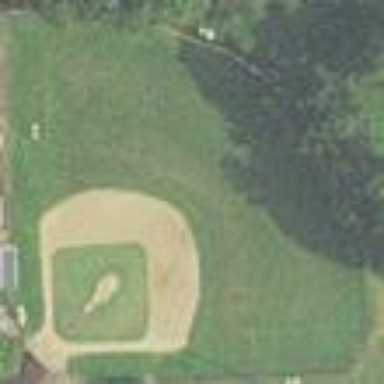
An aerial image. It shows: Baseball pitch for leisure and sports activities.